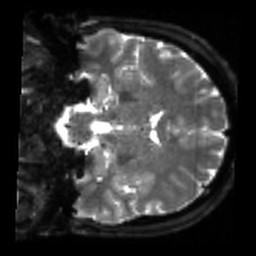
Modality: sbref
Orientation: coronal
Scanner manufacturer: siemens
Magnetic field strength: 3 T
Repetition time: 4 s
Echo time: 0.0594 s